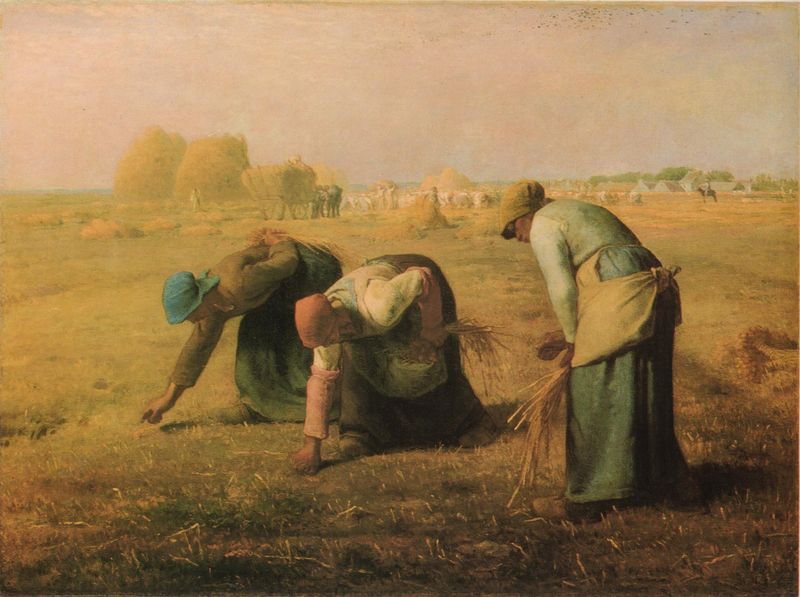
Titel: Les glaneuses, Die Ährenleserinnen
Künstler: Jean François Millet
Standort: Paris
Institution: Musée d'Orsay
Schlagwörter: baum, blau, gemälde, himmel, weiß, wolken, bäume, frauen, gelb, grün, landschaft, menschen, ocker, stadt, braun, finger, frankreich, frau, hintergrund, kleid, kleider, schwarz, stroh, gras, haus, rot, tiere, tuch, malerei, rock, kappen, arm, stehen, bild, hände, öl, erde, feld, ferne, halme, horizont, häuser, natur, vögel, weite, boden, land, realismus, reich, tücher, drei, england, gebeugt, rosa, wald, arbeit, bauern, genre, pferd, pferde, reiter, räder, deutschland, pflücken, schürze, sommer, röcke, schuhe, moderne, acker, arbeiten, arbeiterinnen, bäuerin, bäuerinnen, ernte, feldarbeit, garben, getreide, hafer, heu, korn, sammeln, sammlerin, schürzen, weizen, dorf, mauer, herbst, van gogh, wagen, weiblich, kopftuch, lesen, junge, gründ, bauer, bücken, heuhaufen, schweiz, kopftücher, landwirtschaft, gebückt, sisley, barbizon, ähren, taschen, sklaven, hau, heuwagen, fraune, koptücher, aufheben, heuballen, strohballen, millet, ernten, früh, samen, einholen, ballen, stoppelfeld, streu, klauben, sameln, ernte einholen, weibliche menschen, ährenpflückerinnen, abgeerntet, kupftuch, zäser, plücken, ährenleserinnen